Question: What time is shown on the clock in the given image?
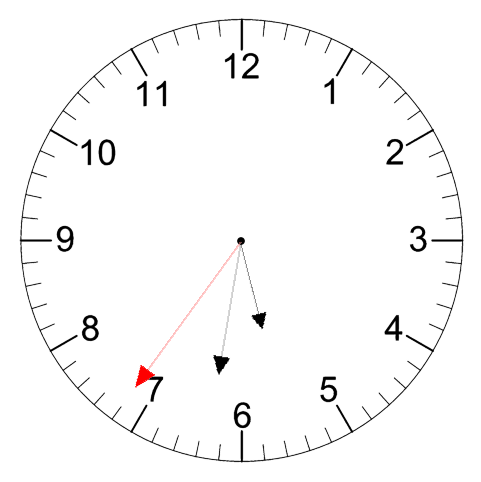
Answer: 05:31:36